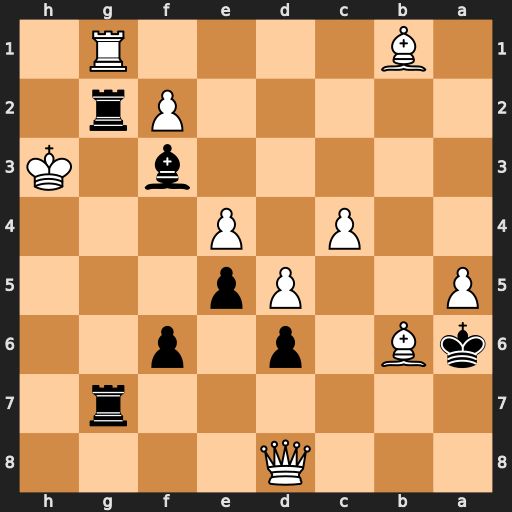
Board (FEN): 3Q4/6r1/kB1p1p2/P2Pp3/2P1P3/5b1K/5Pr1/1B4R1
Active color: b
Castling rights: -
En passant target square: -
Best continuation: Rh7#